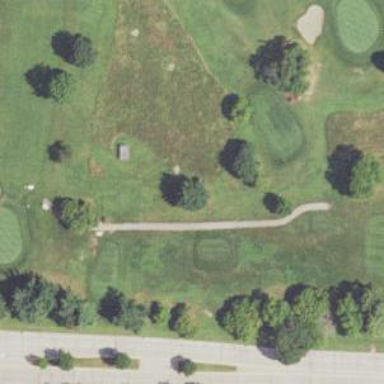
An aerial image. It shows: Service road designated as golf cart path.